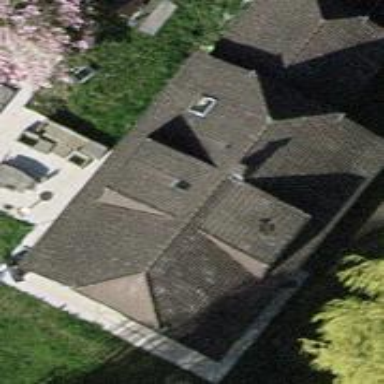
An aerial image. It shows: Detached building with hipped roof shape.